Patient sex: M
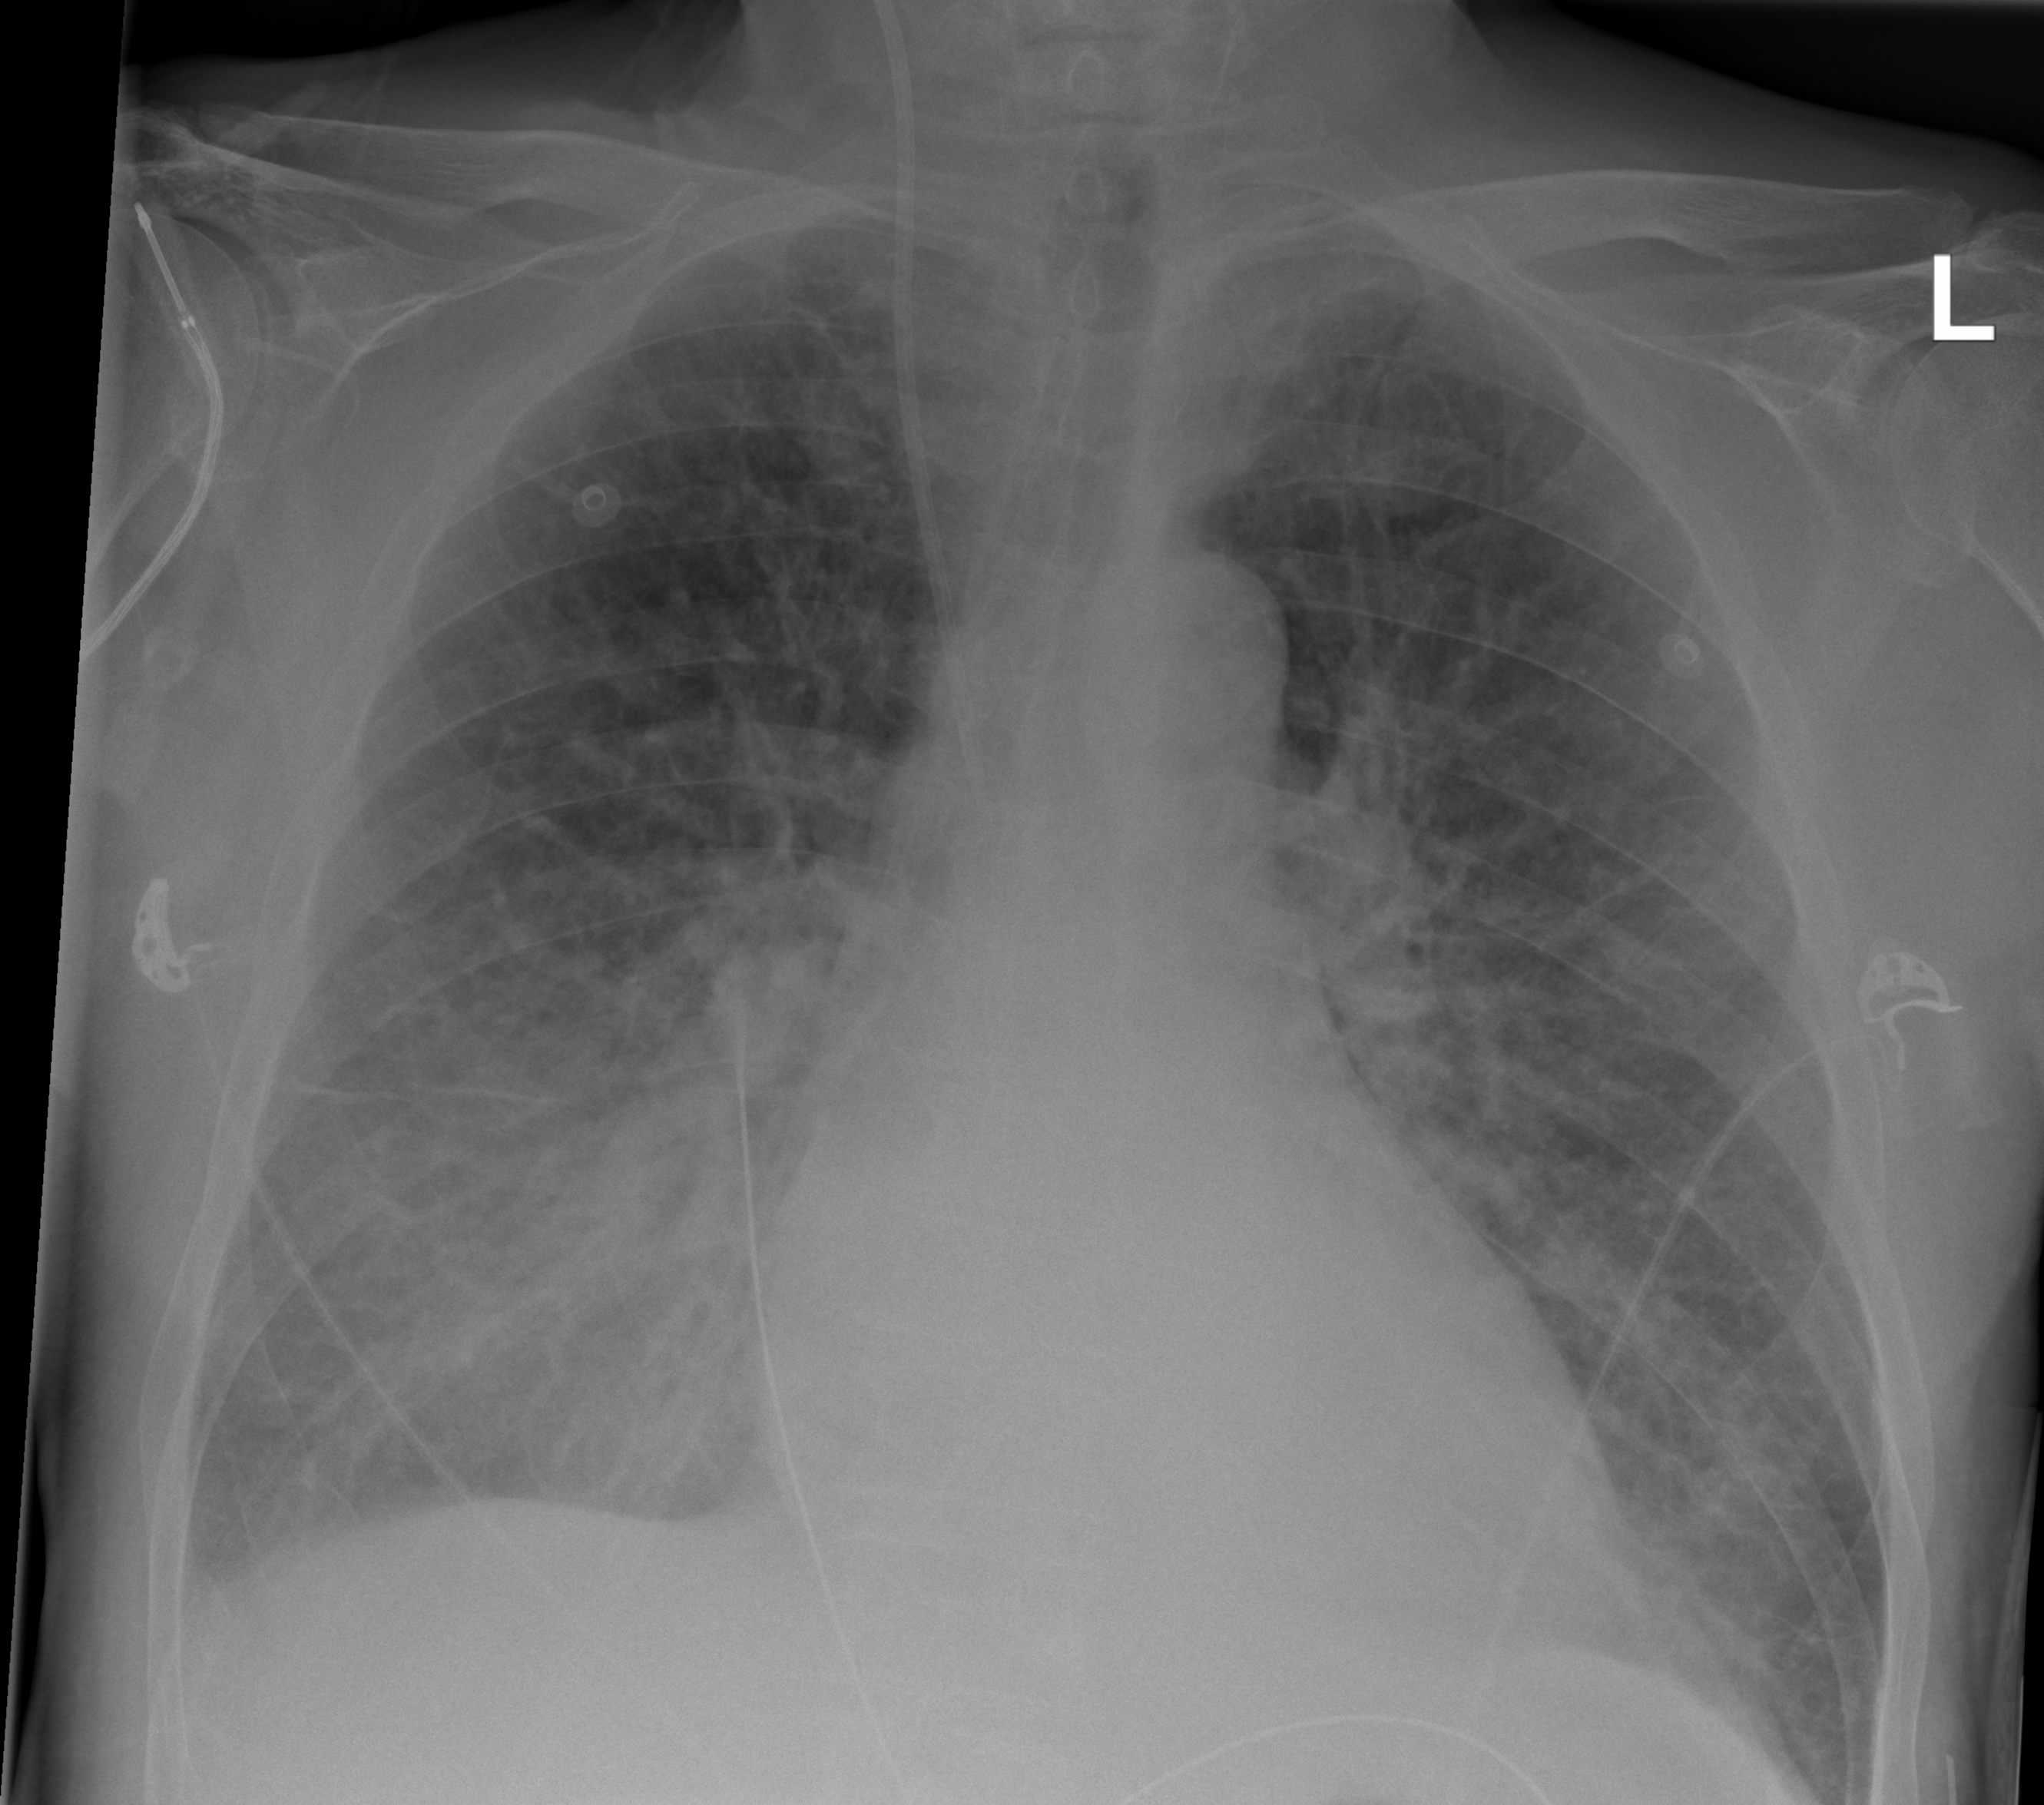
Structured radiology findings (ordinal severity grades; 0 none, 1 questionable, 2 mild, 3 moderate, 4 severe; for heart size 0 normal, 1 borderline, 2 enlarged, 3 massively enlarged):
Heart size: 1
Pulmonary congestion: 2
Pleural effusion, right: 2
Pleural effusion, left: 0
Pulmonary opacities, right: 3
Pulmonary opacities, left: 2
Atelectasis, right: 2
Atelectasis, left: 2